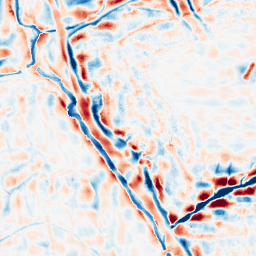
Category: wavelet
Decomposition family: wavelet_dwt
Decomposition parameters: wavelet: db4
level: 4
Upsampling method: quadratic
Upsampling parameters: scale: 4
Upsampling scale: 4